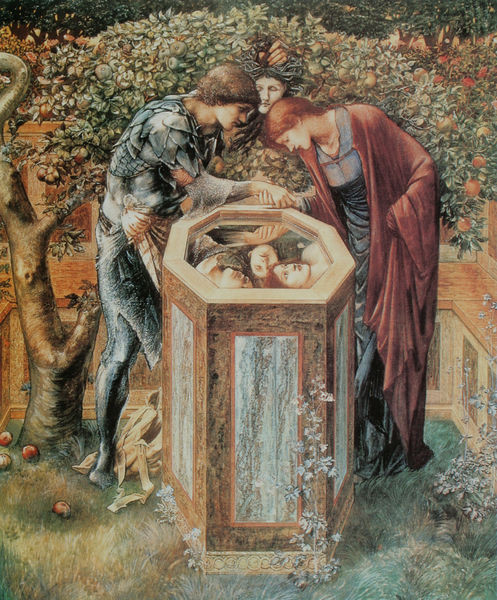
Titel: Das Schreckenshaupt
Künstler: Edward Burne-Jones
Standort: Southampton
Institution: Art Gallery
Schlagwörter: baum, blau, blätter, gruppe, hand, kopf, laub, mann, schatten, umhang, wasser, weiß, bäume, frauen, grün, landschaft, ocker, braun, frau, geste, haar, hintergrund, kleid, licht, orange, profil, schwarz, türkis, blick, dame, gras, obst, rasen, rot, tuch, wiese, beige, muster, ornament, gesichter, alte, arme, augen, falten, gesicht, haupt, hände, schauen, spiegel, ast, baumstamm, natur, spiegelung, stamm, busch, büsche, gebüsch, sonne, sträucher, boden, gewand, haare, mantel, stoff, drei, gewänder, paar, england, frontal, gebeugt, rosa, schön, brunnen, schuppen, früchte, garten, oktagon, apfel, äpfel, farbig, liebe, haltung, spiegelbild, mauer, hecke, violett, bank, beobachter, jugendstil, spiegeln, gestalt, rechtecke, paradies, oberfläche, wasseroberfläche, tete, schwert, schlange, reichen, allegorie, personifikation, ritter, rüstung, liebespaar, bewachsen, narziss, rinde, liebende, dante, lieben, medusa, perseus, reflektion, erscheinung, präraffaeliten, apfelbaum, versteck, gesträuch, hochzeit, gestrüpp, einsicht, antel, mythen, astgabel, jungbrunnen, wasserspiegel, englisch, wachstum, achteck, achteckig, eau, alegorie, mamor, geist, spiegelt, brunen, gabriel, steinbrunnen, hineinsehen, handschlag, oktaeder, reflet, moreau, hande, hinab, burne jones, rosetti, handhalten, hortus conclusus, edward burne jones, rossetti, andromeda, armgeben, azalee, bordeuaxrot, burn jones, dante gabriel rosetti, gruppw, hand in hand, handgeben, hortus conlusus, häutung, mamorspiegel, midas, praeraffaliten, préraphaelite, umfriedet, vogeltränke, zukunft, dritte, baumstam, gkleid, norne, braunnen, puits, mittelalter,garten,liebe